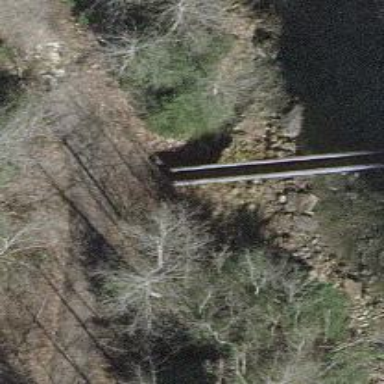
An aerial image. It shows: Path leading to bridge.